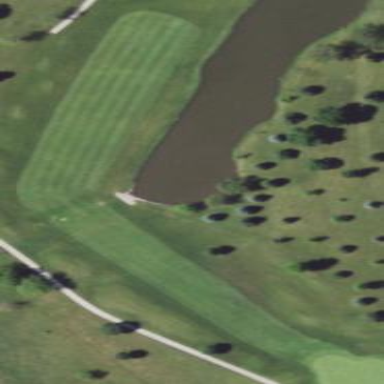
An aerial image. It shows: Grassy area designated as golf fairway.